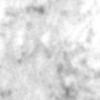
Label: no_change